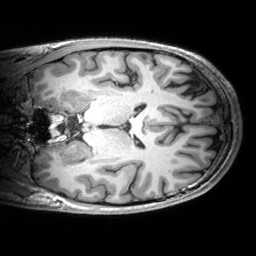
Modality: T1w
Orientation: coronal
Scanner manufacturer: siemens
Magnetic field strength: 3 T
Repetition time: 2.53 s
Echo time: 0.00299 s